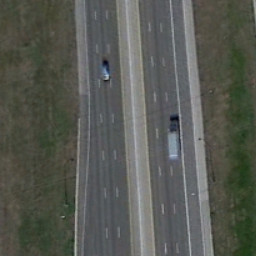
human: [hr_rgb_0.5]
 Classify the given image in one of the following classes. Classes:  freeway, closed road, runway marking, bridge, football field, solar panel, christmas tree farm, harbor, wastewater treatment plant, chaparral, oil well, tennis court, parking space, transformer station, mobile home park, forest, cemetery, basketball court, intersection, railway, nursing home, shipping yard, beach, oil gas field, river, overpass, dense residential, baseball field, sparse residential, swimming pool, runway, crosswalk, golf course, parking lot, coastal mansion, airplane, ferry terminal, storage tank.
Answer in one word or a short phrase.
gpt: freeway